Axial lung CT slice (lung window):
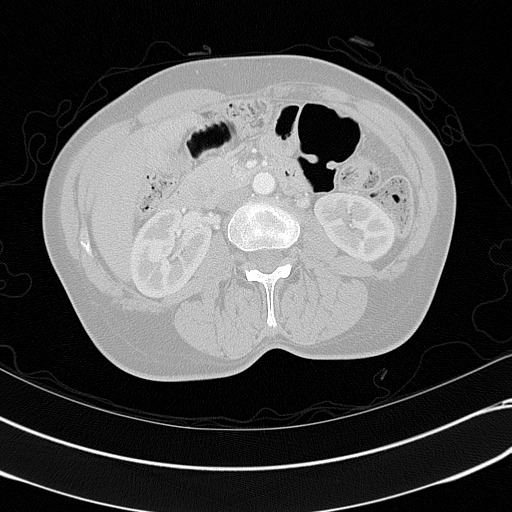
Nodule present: no